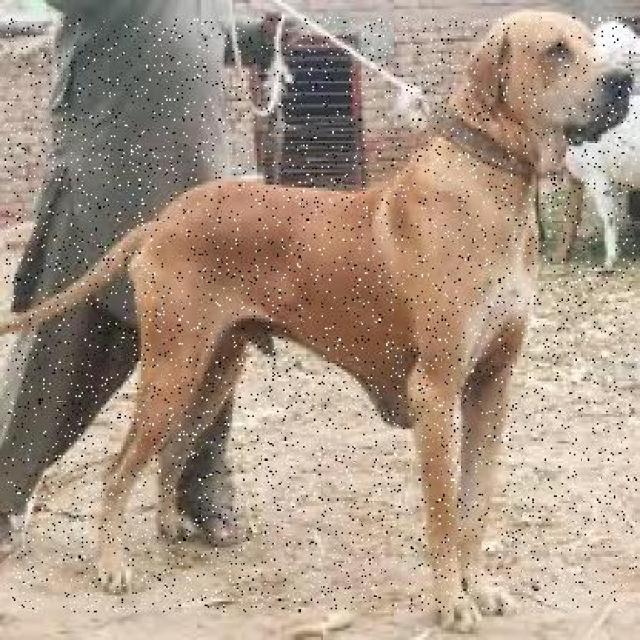
Healthy canine skin — no visible lesions, inflammation, or abnormalities. The skin and coat appear normal.